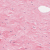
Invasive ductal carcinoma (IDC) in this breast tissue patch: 0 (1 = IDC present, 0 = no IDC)